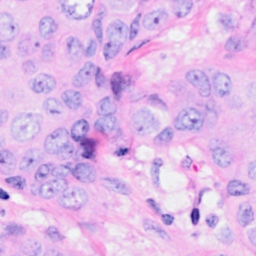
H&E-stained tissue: Breast